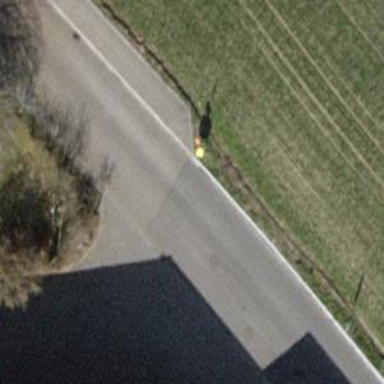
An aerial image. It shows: Post box.